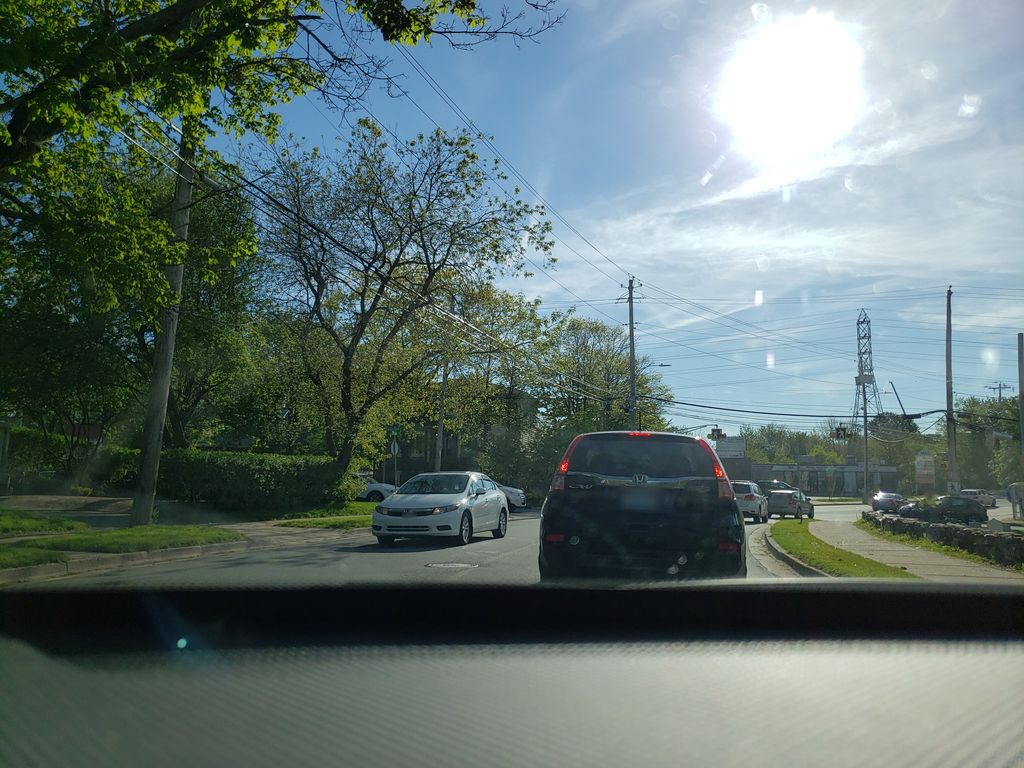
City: halifax